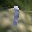
Label: 1